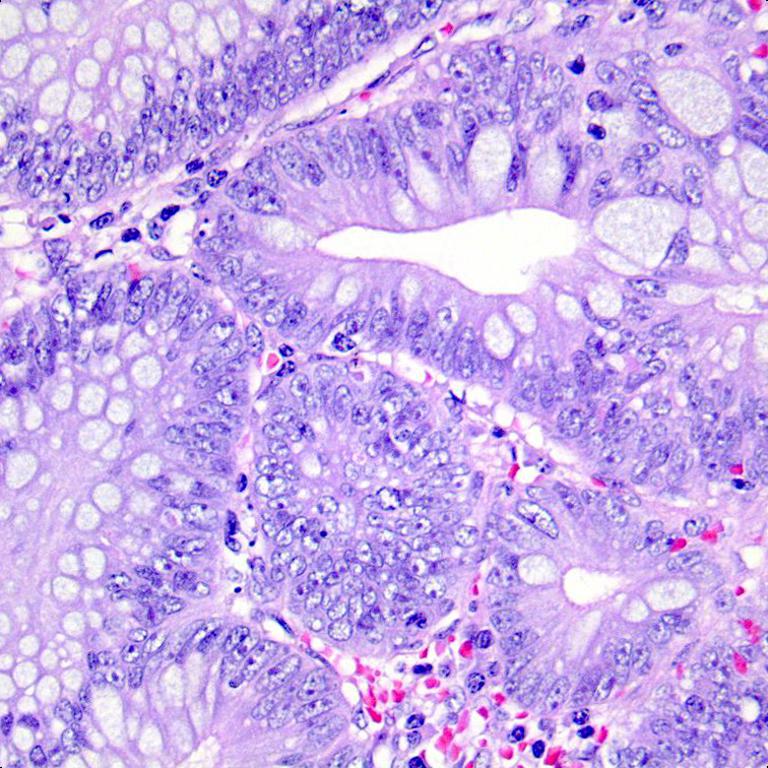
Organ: colon
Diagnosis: adenocarcinomas